Question: What is the reading of this measurement?
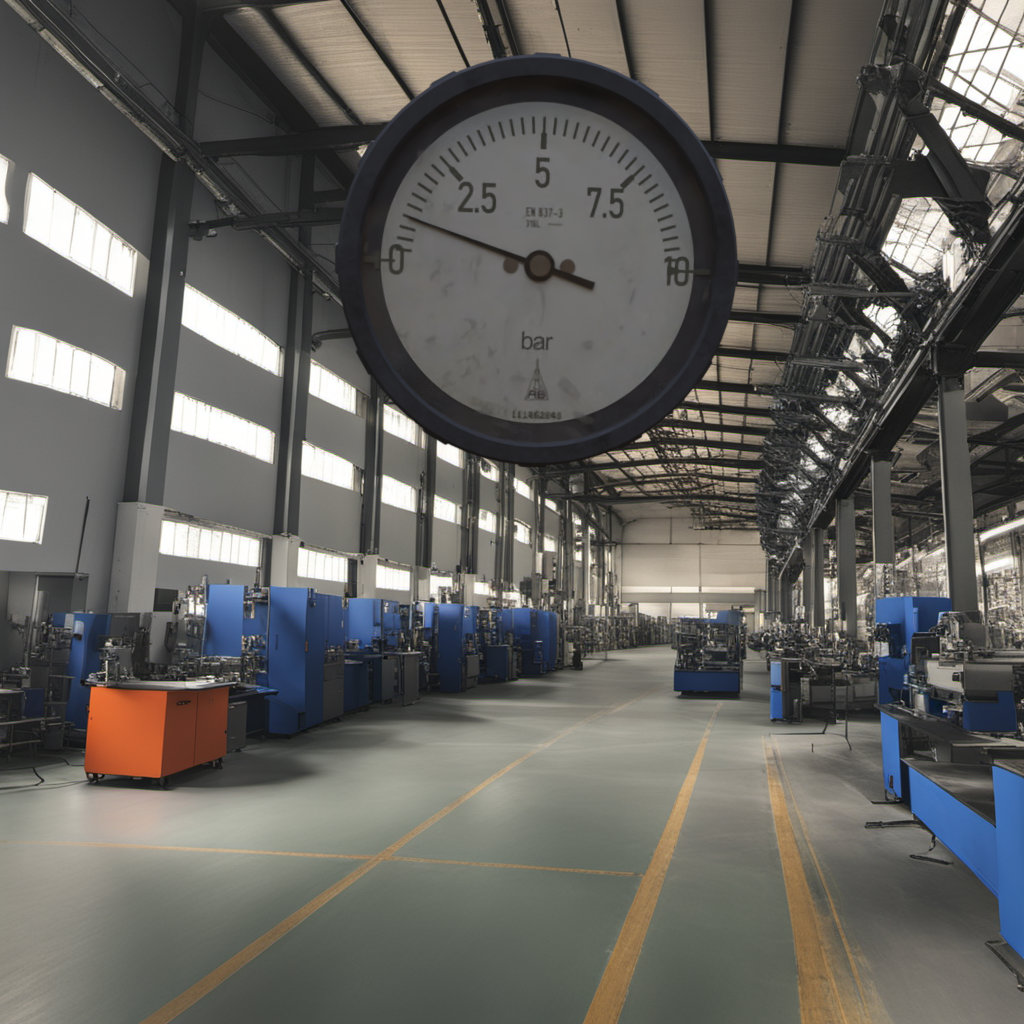
Answer: The result is 1.14
Question: What is the value range of the measurement in the image?
Answer: The range is from 0 to 10
Question: What is the minimum and maximum reading range of the measurement in the image?
Answer: The minimum value is 0 and the maximum value is 10